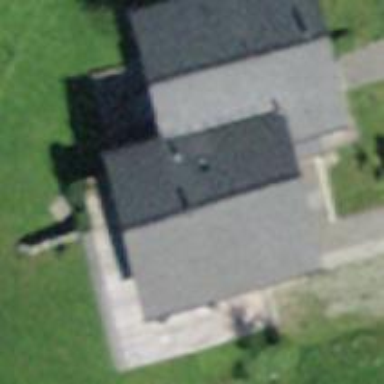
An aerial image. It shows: Detached building.